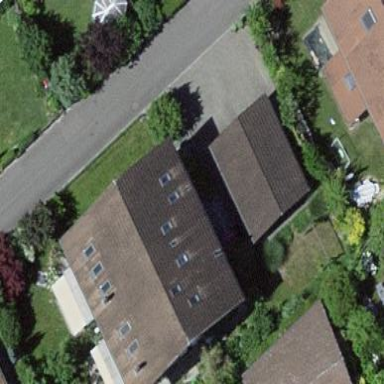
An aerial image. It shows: Building with tiled roof.